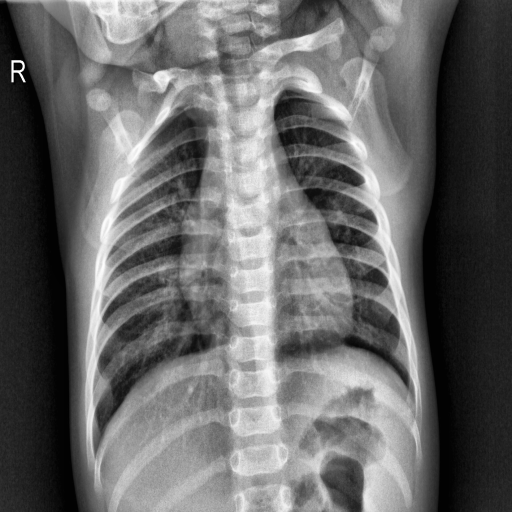
Finding: NORMAL